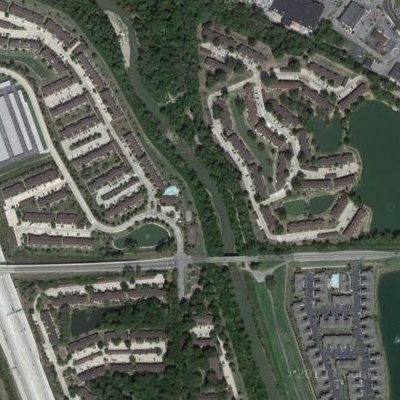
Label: fResident